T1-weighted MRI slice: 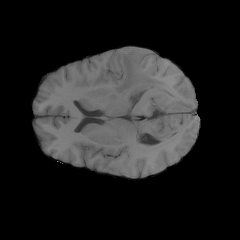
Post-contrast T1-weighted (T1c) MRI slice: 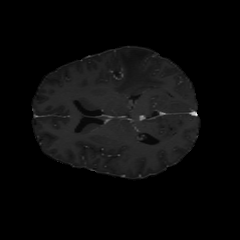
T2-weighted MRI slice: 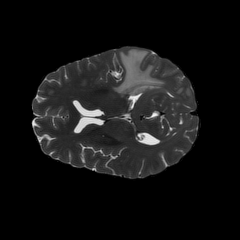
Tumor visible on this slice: yes